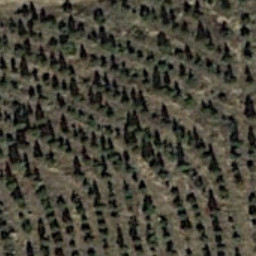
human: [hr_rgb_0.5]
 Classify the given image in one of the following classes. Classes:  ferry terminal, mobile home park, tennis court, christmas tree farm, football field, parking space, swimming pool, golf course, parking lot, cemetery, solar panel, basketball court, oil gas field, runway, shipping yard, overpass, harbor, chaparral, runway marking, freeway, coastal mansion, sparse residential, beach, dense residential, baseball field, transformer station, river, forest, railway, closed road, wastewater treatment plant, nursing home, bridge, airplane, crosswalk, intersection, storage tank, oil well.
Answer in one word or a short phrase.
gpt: christmas tree farm